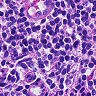
Metastatic tissue present: no